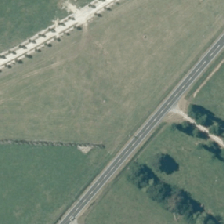
Land cover: high_producing_grassland